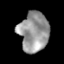
Tissue: lung
Cell type: Epithelial cells
Senescence score: 0.1674
Nuclear area (px): 1153
Mean DAPI intensity: 151.082